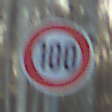
Verkehrszeichen: Geschwindigkeit100
Umgebung: Outdoor, Nature
Tageszeit: SunriseSunset
Wetter: Clear
Licht: Natural
Jahreszeit: Winter
Kontrast: LowContrast